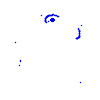
Particle: electron